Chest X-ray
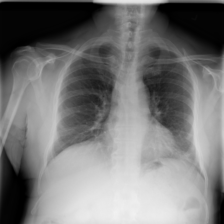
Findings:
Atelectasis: negative
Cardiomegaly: negative
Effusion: negative
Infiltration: negative
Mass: negative
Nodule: negative
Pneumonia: negative
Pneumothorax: negative
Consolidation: negative
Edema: negative
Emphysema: negative
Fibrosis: negative
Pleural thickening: negative
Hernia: negative